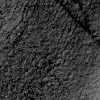
Atmospheric dust classification: not_dusty